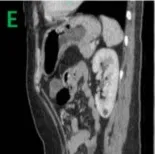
(E) Abdominal computed tomography showed thickening of the wall of gastric body and gastric fundus and mild enhancement, and the surrounding lymph nodes were enlarged.
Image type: radiology (ct)